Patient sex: F
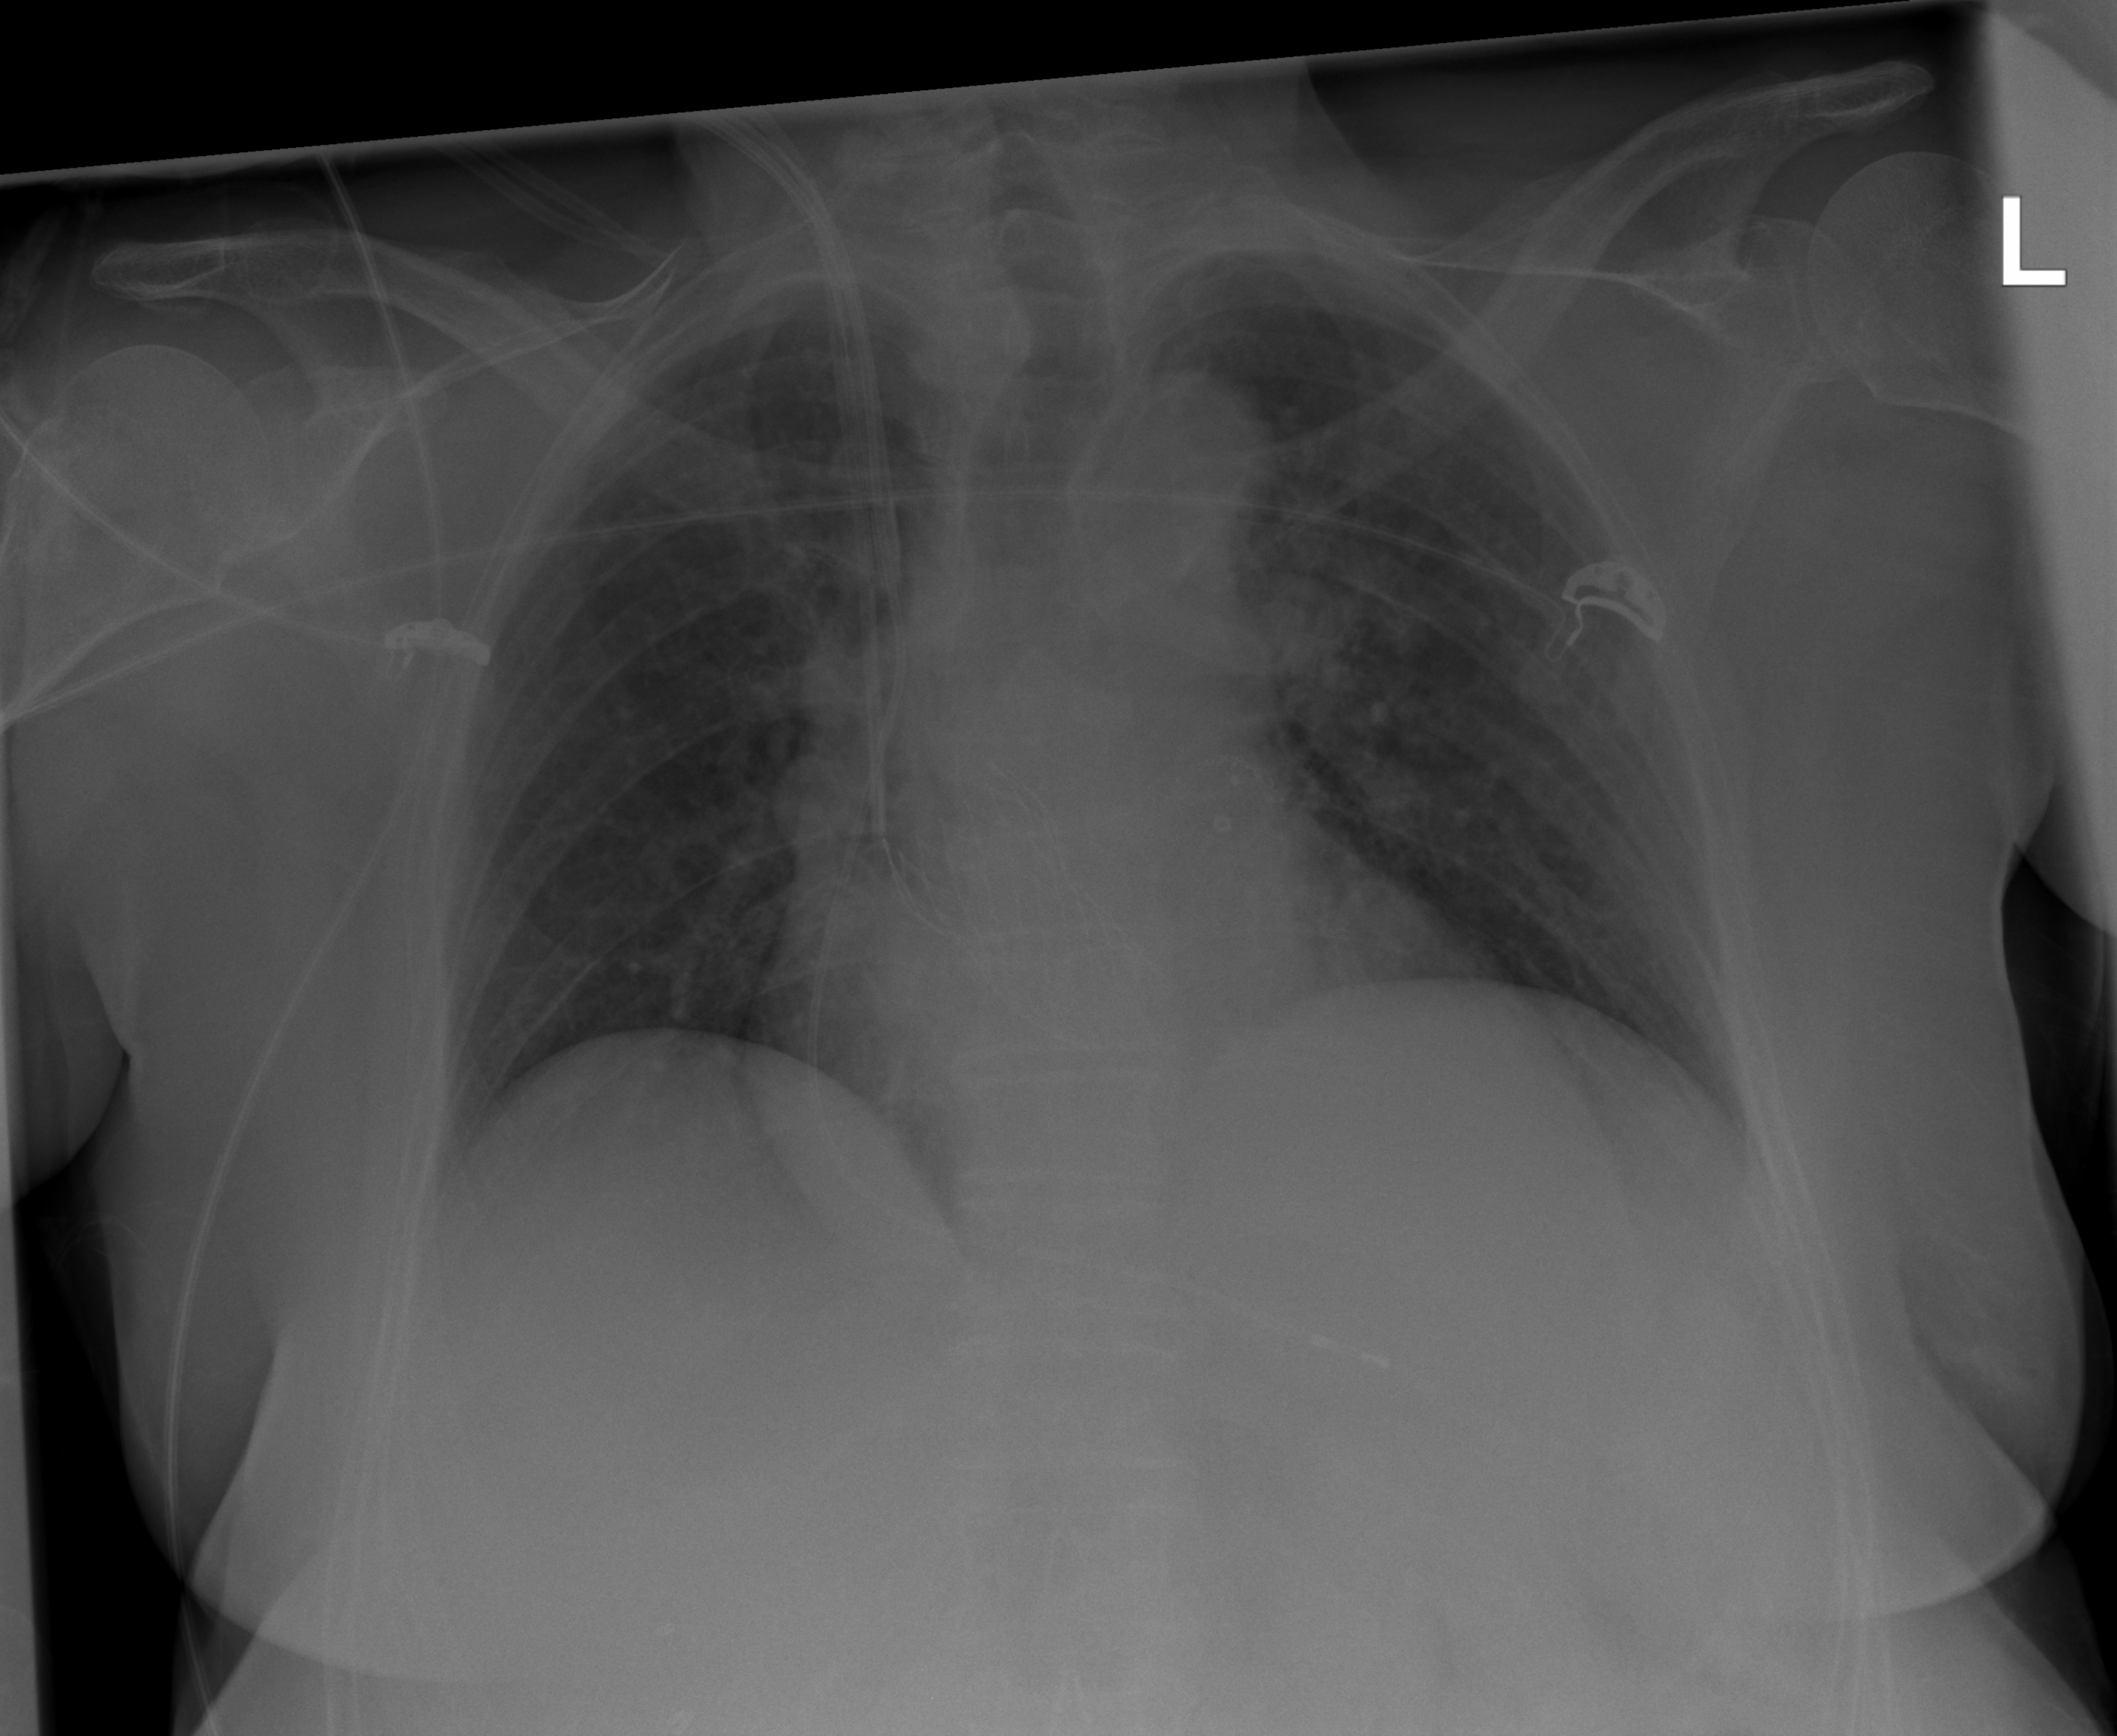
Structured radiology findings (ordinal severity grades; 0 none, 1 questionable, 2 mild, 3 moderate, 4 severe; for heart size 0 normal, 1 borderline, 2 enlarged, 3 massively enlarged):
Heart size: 1
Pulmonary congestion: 0
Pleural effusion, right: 0
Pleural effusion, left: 0
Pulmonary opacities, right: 0
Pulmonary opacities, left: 0
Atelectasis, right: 0
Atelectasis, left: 0